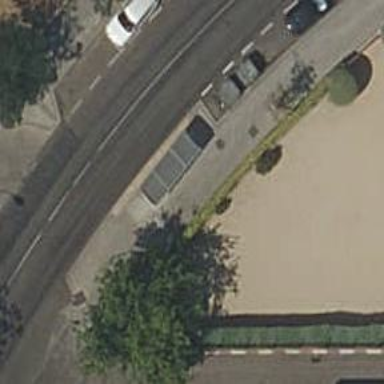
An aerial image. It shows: Bus stop with platform for public transport.